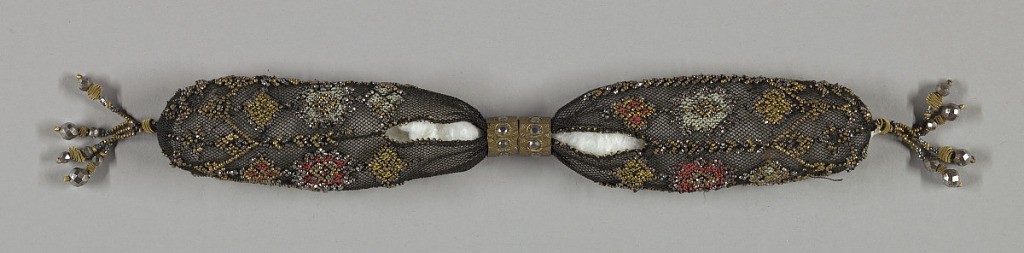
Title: Miser's purse
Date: early 19th century
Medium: silk, metal Technique: crocheted
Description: Crocheted black silk embroidered with areas of red, blue and yellow silk.  Further ornamented with beads of gold and cut steel.  Stylized leaf pattern and other decoration in the  same beads.  Gold and steel rings control side opening; tassels at each end of beads, twisted gold wire, and faceted cut steel balls.